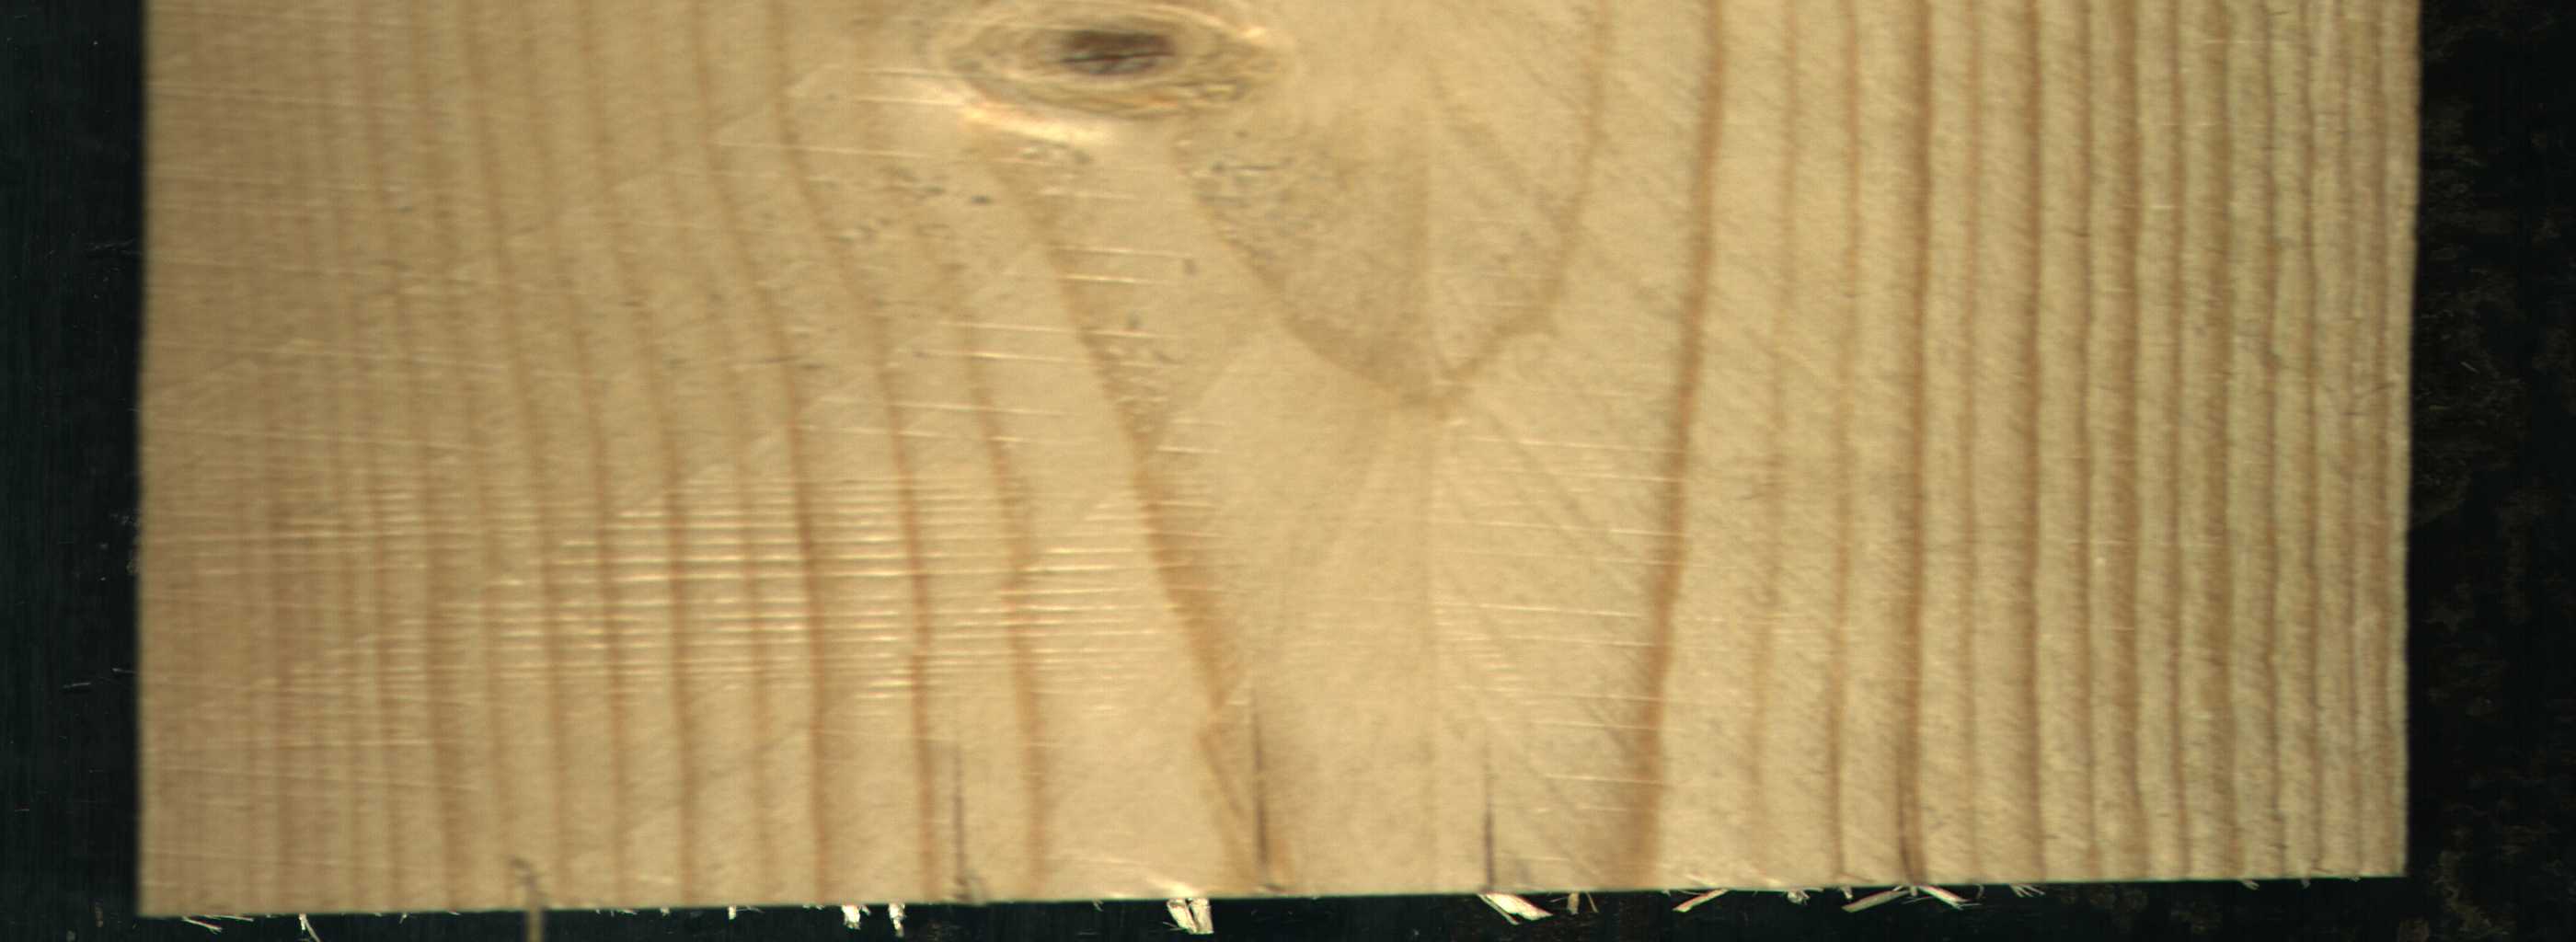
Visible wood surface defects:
Crack
Crack
Crack
Live_Knot